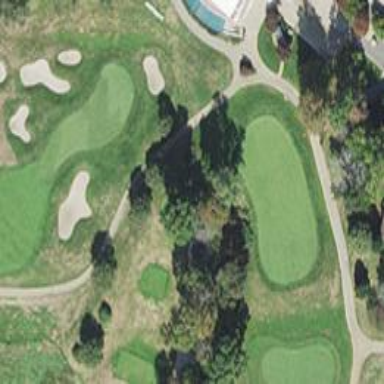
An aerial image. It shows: Path used for both walking and golf.